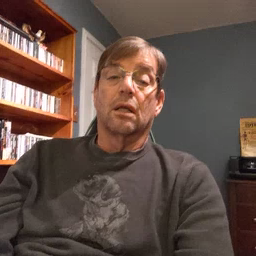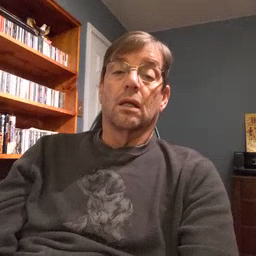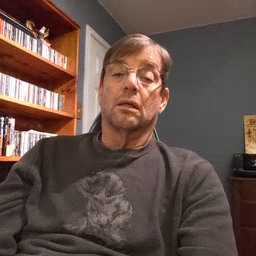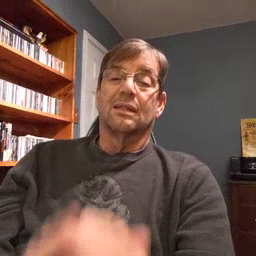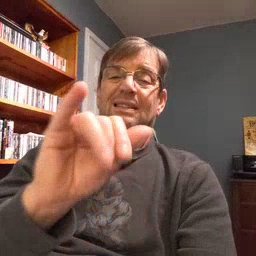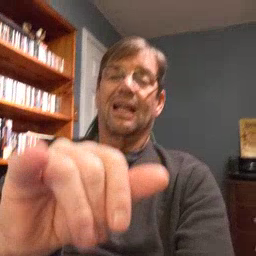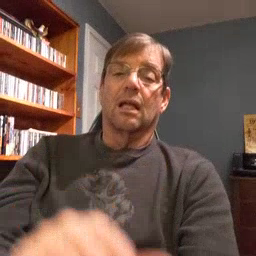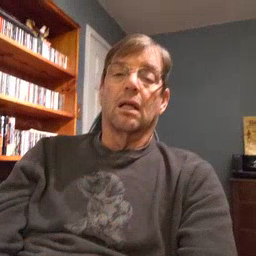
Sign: stay